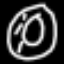
Label: donut